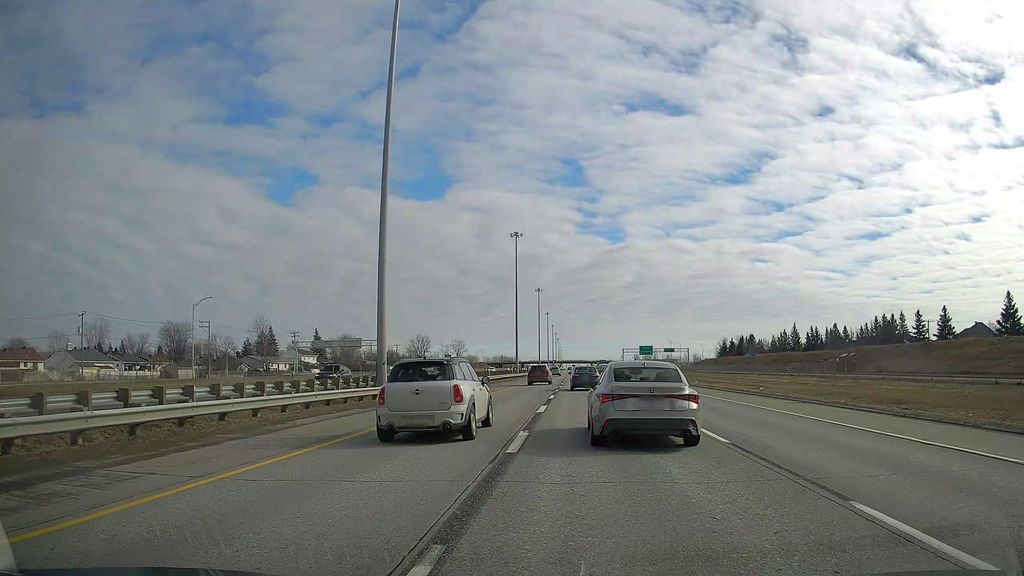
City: montreal